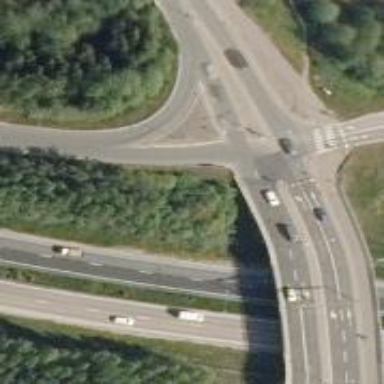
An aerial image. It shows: Trunk link highway with asphalt surface.